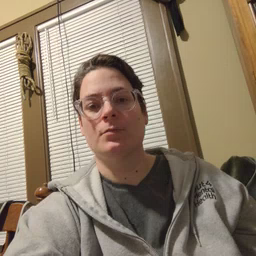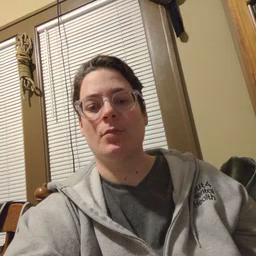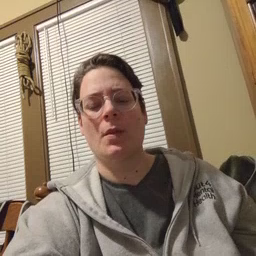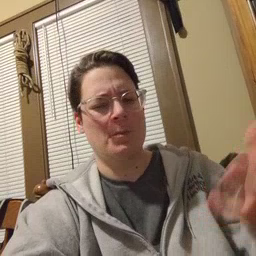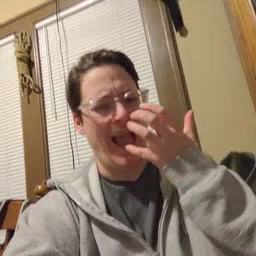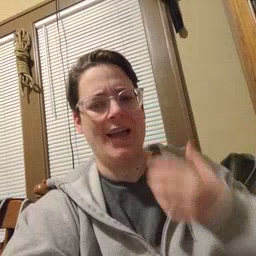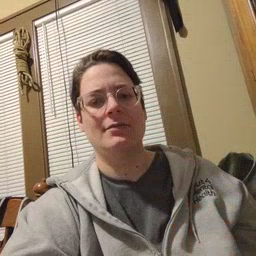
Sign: mad